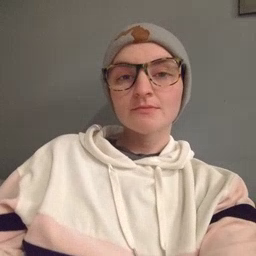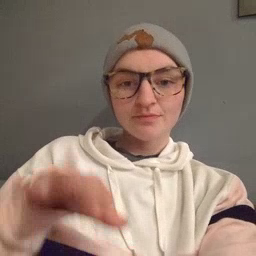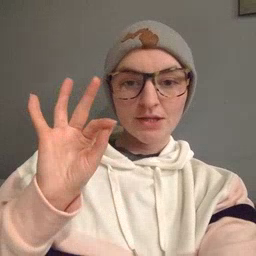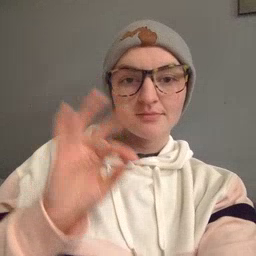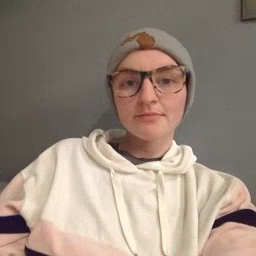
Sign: find